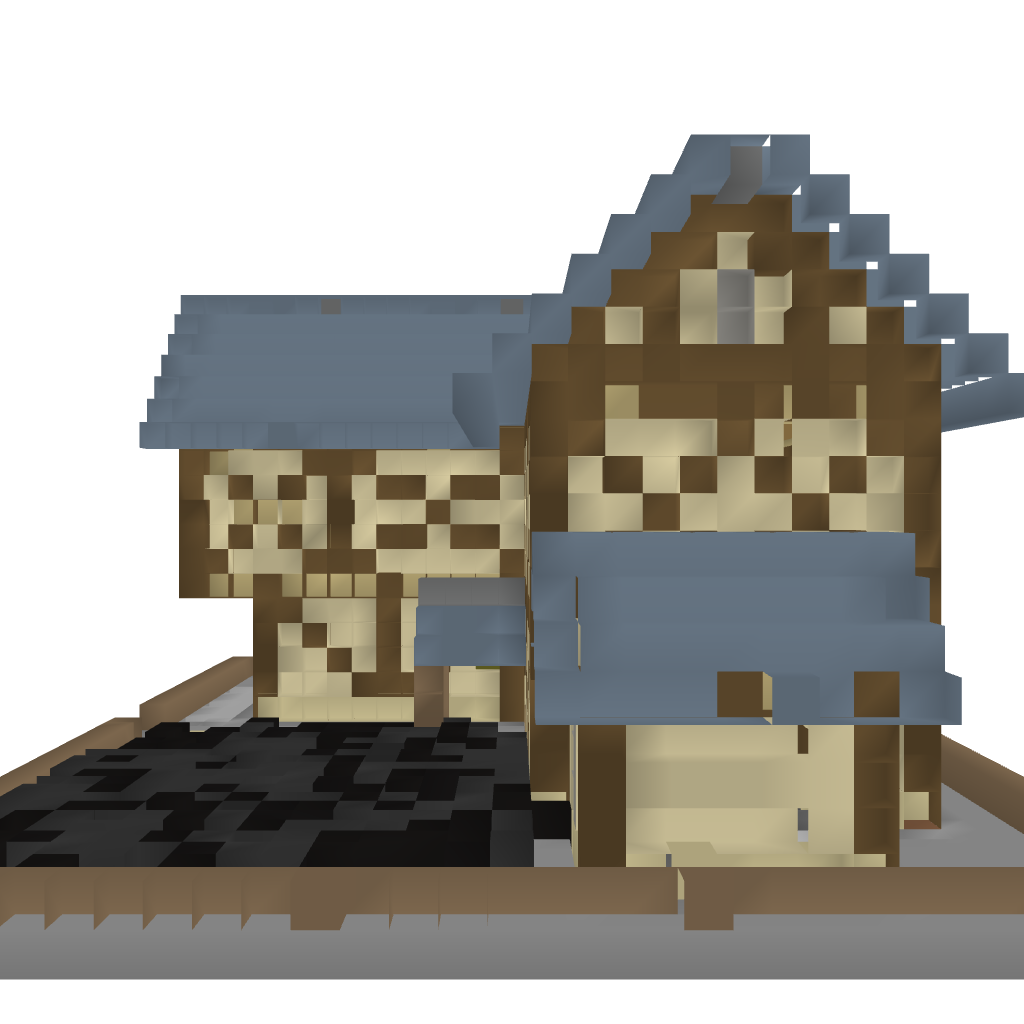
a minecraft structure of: House #4